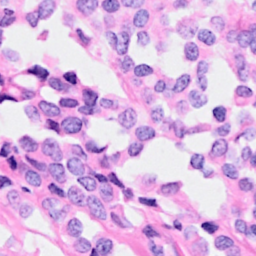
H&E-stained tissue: Breast